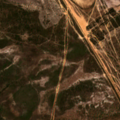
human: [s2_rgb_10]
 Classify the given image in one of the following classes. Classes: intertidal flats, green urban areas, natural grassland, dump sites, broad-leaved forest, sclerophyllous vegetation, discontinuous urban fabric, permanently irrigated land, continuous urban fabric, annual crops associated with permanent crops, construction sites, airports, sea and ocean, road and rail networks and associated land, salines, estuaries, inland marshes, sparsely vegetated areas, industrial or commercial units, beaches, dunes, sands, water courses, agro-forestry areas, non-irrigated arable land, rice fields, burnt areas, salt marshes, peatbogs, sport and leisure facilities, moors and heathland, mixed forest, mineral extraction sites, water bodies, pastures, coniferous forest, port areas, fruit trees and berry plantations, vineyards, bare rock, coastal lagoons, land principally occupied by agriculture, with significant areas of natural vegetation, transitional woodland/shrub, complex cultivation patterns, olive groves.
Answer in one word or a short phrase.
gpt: natural grassland, transitional woodland/shrub